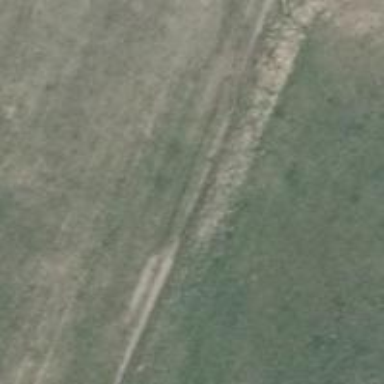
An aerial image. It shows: Track with grade 4 tracktype.